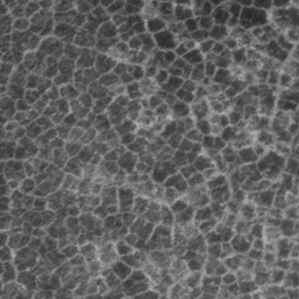
Label: frost